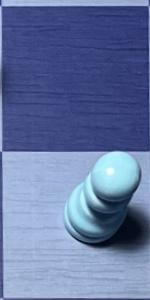
Label: Pawn_White